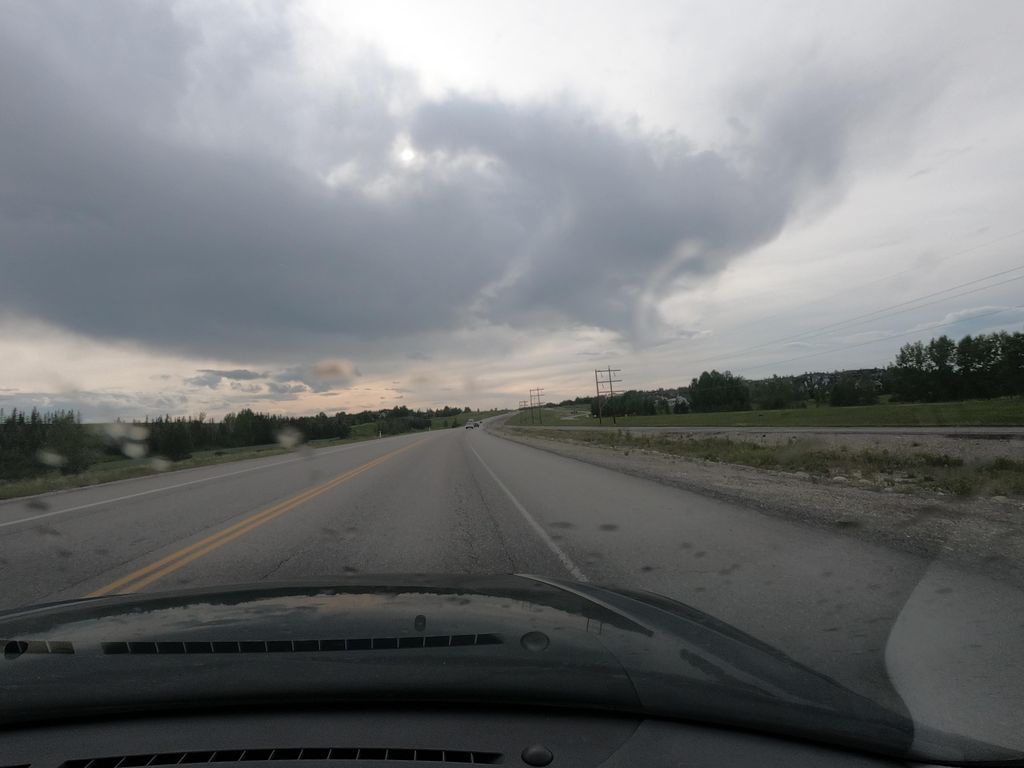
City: calgary